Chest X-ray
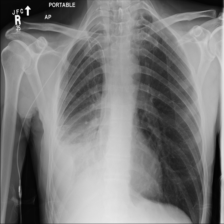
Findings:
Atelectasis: negative
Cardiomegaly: negative
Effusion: positive
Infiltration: negative
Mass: negative
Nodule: negative
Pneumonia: negative
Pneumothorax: negative
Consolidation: negative
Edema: negative
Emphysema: negative
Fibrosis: negative
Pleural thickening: negative
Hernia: negative